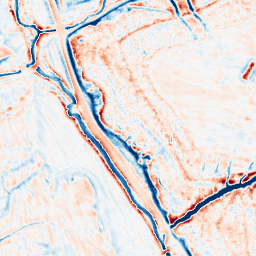
Category: edge_preserving
Decomposition family: bilateral
Decomposition parameters: d: 15
sigma_color: 100
sigma_space: 50
Upsampling method: sinc_hamming
Upsampling parameters: scale: 4
kernel_size: 16
Upsampling scale: 4